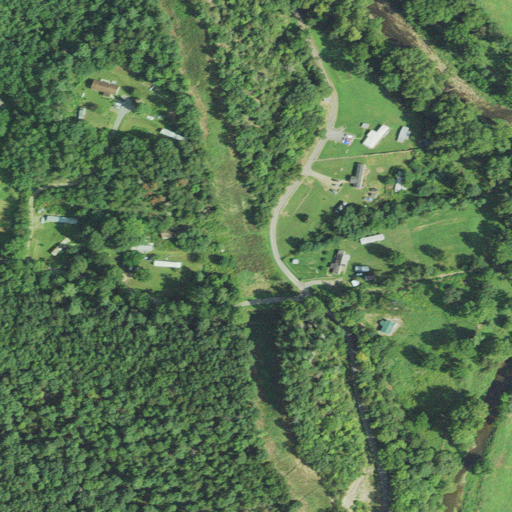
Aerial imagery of valley in West Virginia named Shoemaker Hollow containing deciduous forest, pasture, open development, mixed forest, shrub, medium intensity development, and low intensity development